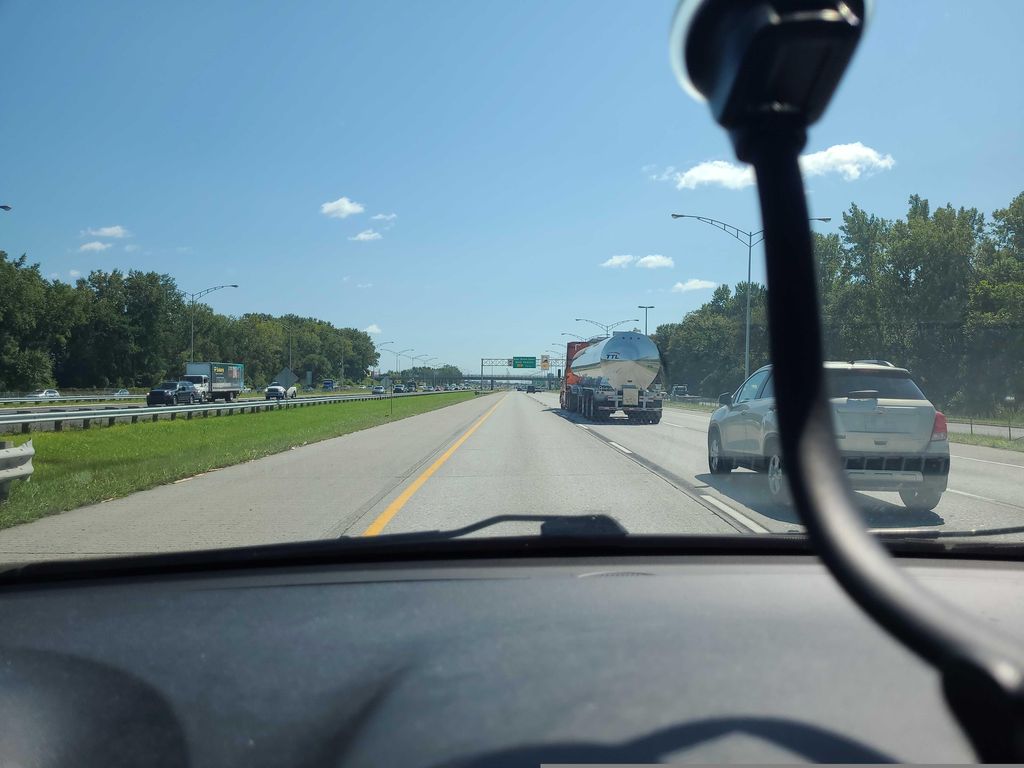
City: montreal